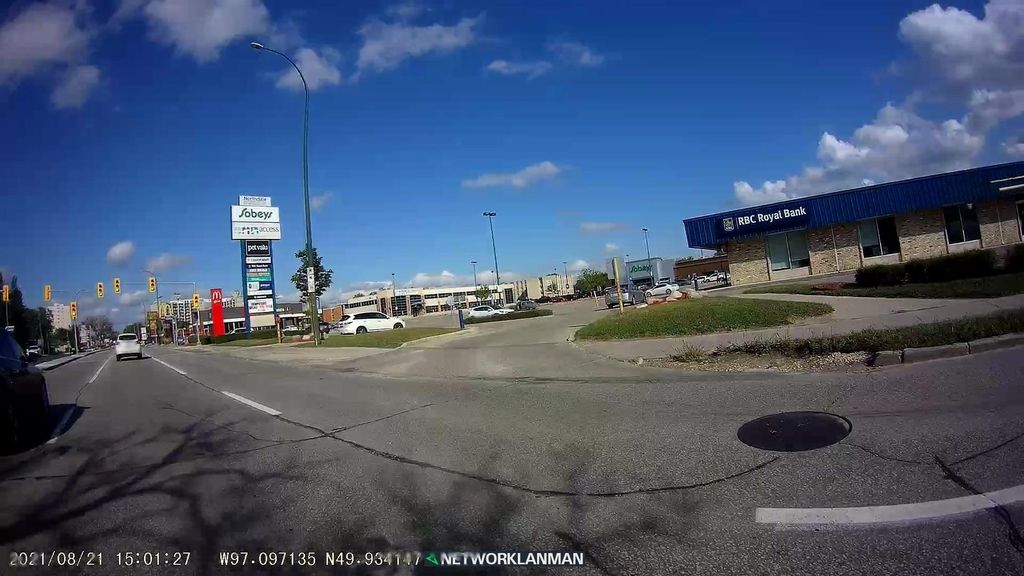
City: winnipeg